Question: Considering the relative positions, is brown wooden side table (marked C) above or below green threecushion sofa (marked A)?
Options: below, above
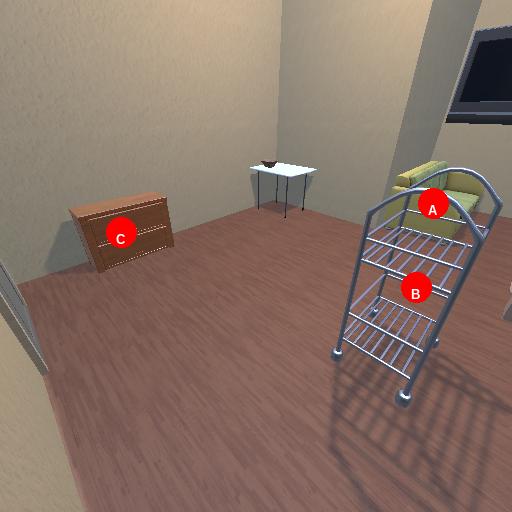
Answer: below